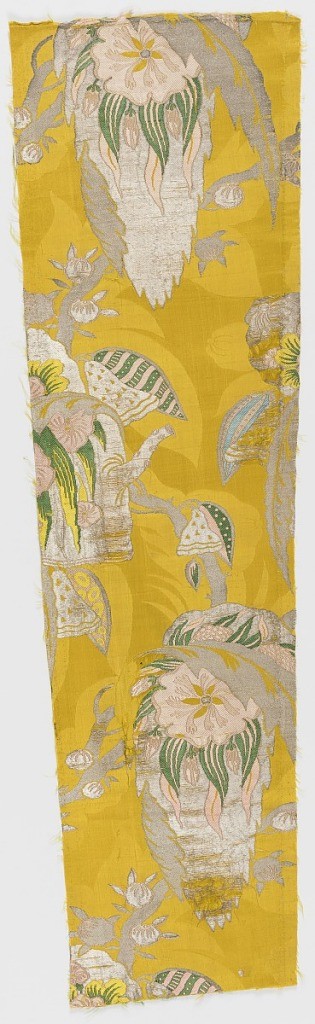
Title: Fragments
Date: ca. 1700
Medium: silk , metallic Technique: brocaded damasée; 7&1 satin plus plain weave with supplementary wefts
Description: Exotic polychrome blooms on bright yellow silk in a large, irregular pattern with green and pink silk and silver thread in a large-scale floral and foliage pattern in the Bizarre style.